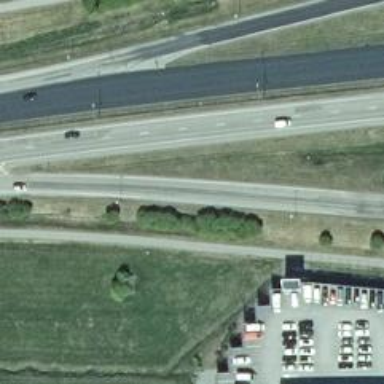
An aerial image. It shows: Tertiary trunk_link highway.